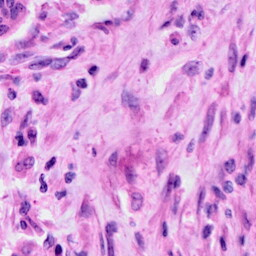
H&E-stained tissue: Cervix